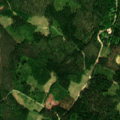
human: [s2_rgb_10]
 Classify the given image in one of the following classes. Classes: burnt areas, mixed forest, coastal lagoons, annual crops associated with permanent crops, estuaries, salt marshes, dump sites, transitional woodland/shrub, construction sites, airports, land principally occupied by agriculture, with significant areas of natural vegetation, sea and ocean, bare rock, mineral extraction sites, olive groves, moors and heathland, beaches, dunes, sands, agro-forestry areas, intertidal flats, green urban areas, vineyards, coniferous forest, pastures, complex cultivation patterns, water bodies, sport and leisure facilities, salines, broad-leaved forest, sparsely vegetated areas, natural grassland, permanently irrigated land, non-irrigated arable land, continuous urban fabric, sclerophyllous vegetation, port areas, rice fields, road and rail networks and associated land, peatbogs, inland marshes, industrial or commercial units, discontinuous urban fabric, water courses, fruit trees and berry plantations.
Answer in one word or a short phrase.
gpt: coniferous forest, mixed forest